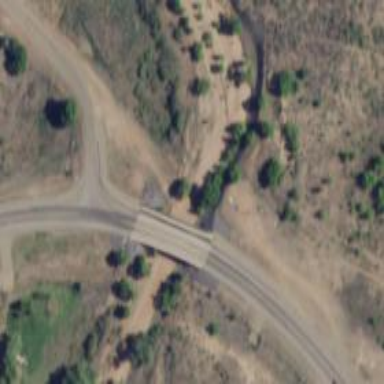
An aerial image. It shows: Abandoned road.